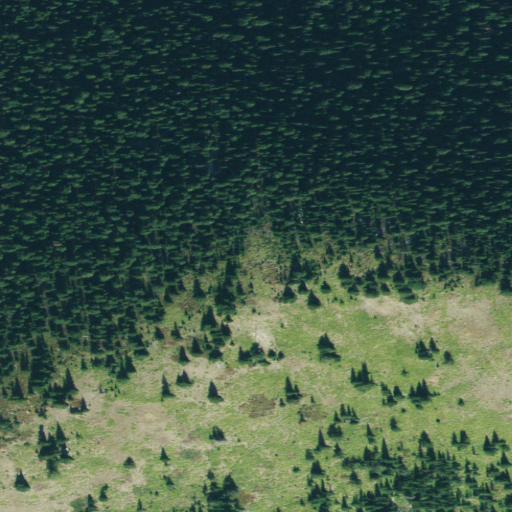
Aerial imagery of mountain in Idaho named Little Grass Mountain containing evergreen forest and shrub